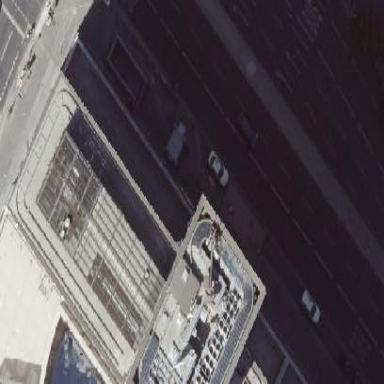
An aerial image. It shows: Commercial building with flat roof.